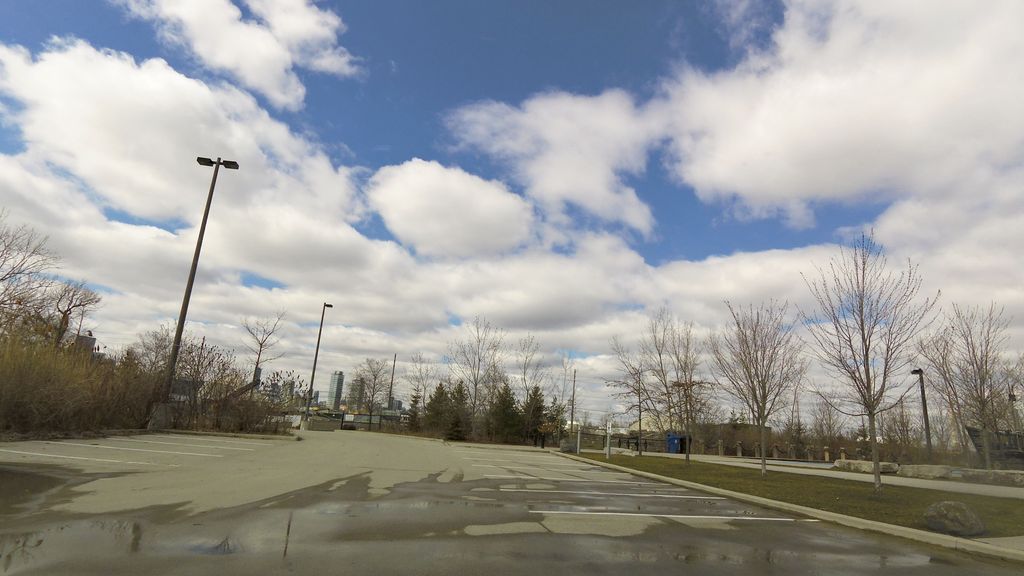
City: toronto